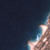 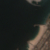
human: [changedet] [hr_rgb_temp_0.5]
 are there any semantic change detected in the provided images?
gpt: No change occurred.